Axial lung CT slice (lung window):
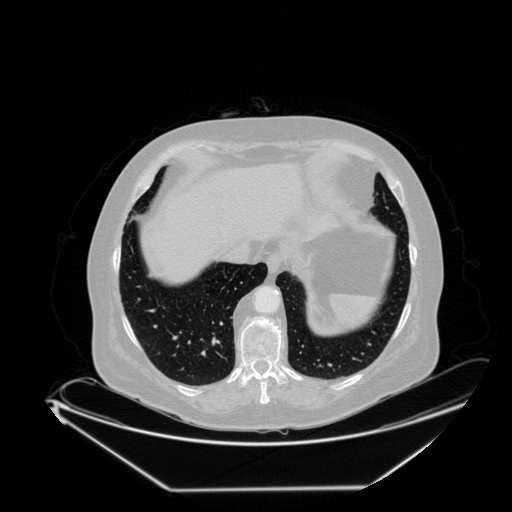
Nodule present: no